Question: How can I place a token in laravel, I am getting a token error? Thank you for your collaboration.

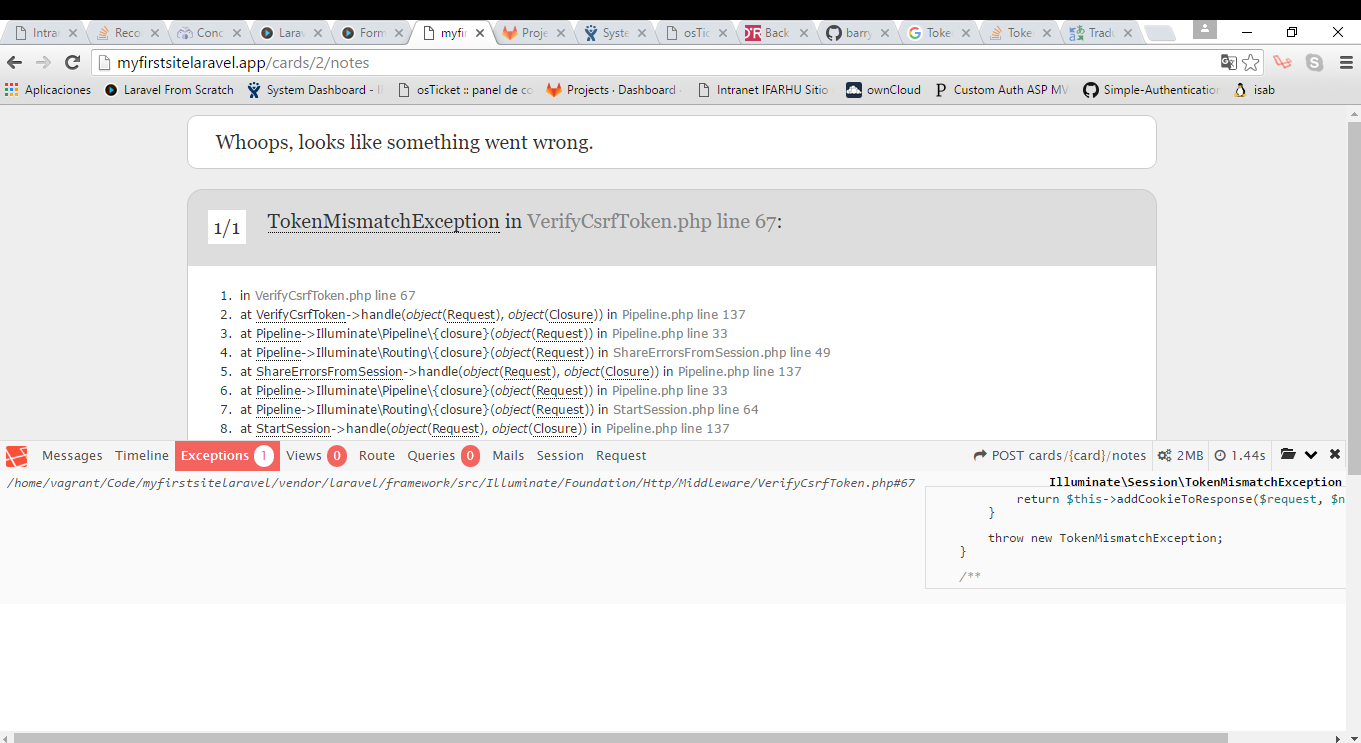
Answer: I'm guessing the reason way Jeffery's code works is because the version of Laravel doesn't have default csrf protection, so if u want to make your form works, you have to manually add :
'''
<input type="hidden" name="_token" value="{{ csrf_token() }}">
'''
or create the form with the form helper:
'''
{{ Form::open(array('url' => 'foo/bar')) }}
//
{{ Form::close() }}
'''
which will automatically generate the hidden input tag of csrf token